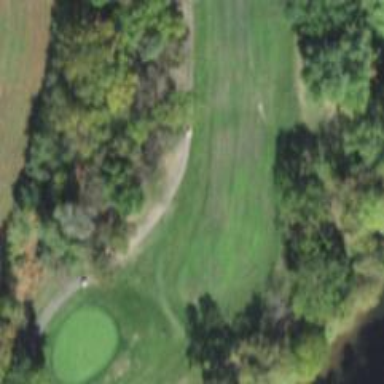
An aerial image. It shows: Path for both roads and golfers.